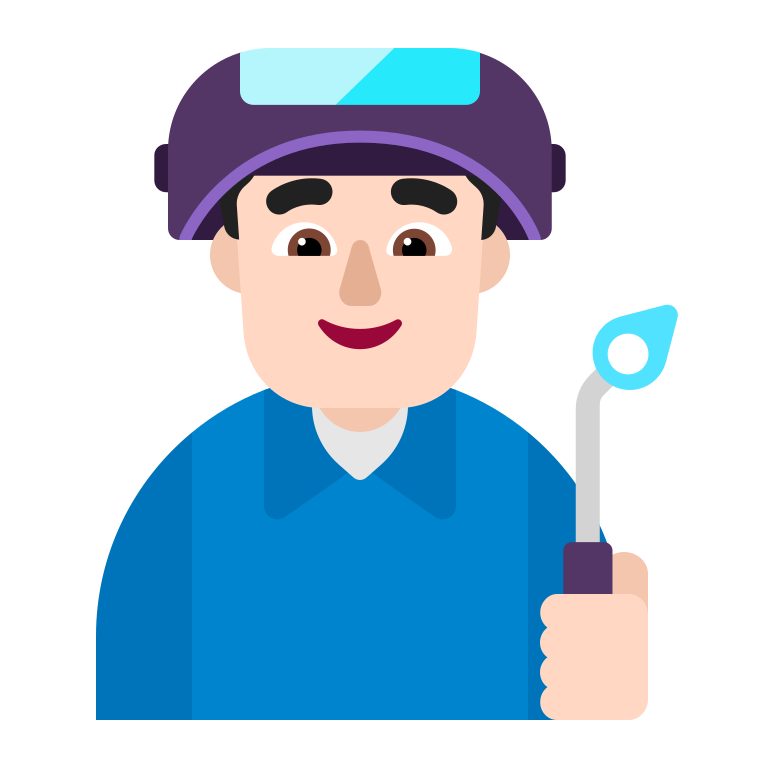
man factory worker flat light